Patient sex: M
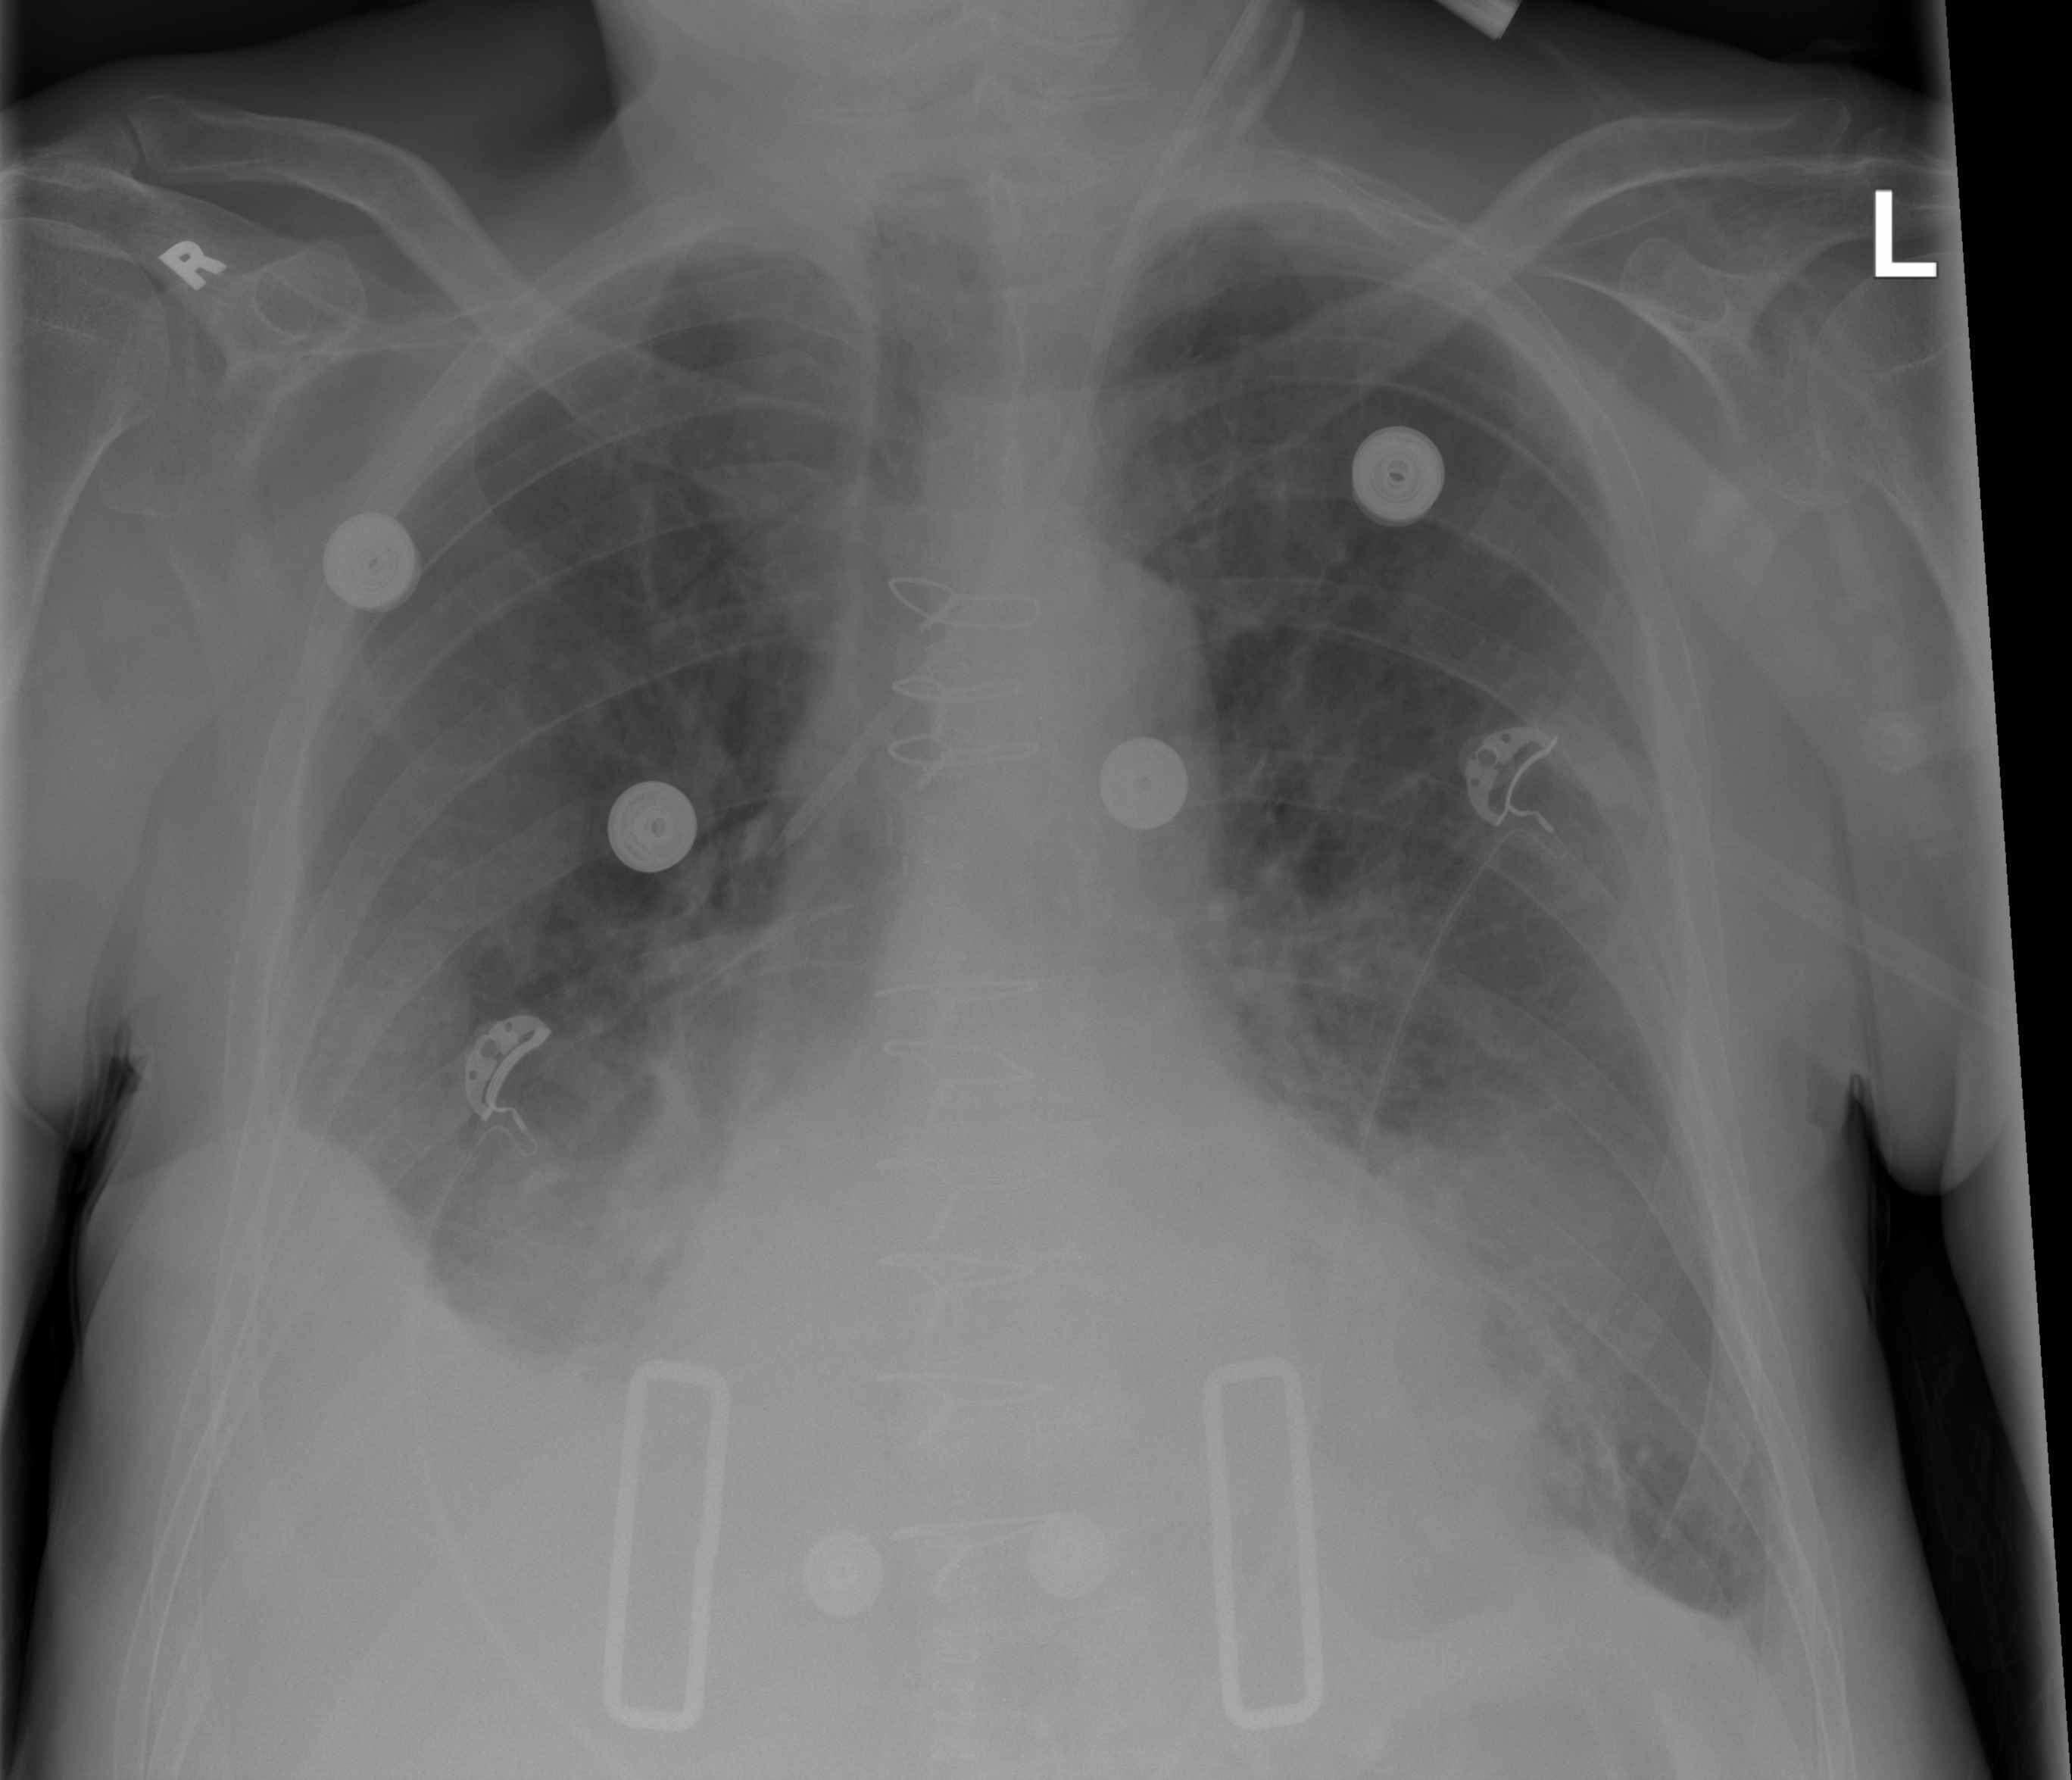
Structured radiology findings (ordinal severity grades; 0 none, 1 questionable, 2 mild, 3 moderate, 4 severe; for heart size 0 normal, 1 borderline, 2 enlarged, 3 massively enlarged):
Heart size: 2
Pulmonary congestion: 2
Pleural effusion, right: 3
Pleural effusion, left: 2
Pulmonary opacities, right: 0
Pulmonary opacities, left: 0
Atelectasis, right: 2
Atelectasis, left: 2